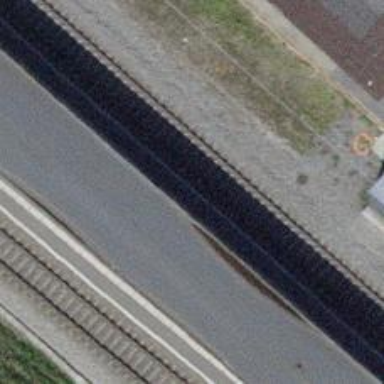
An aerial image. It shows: Railway stop with public transport stop position.